Interaction volume radius: 5 \u00c5
Interaction volume height: 15 \u00c5
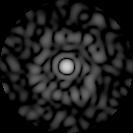
Disorder parameter: 0.7887